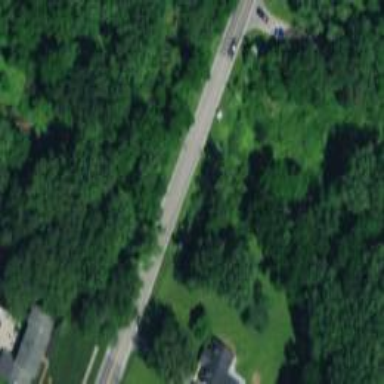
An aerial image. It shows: Tertiary road with asphalt surface passing over box culvert bridge.